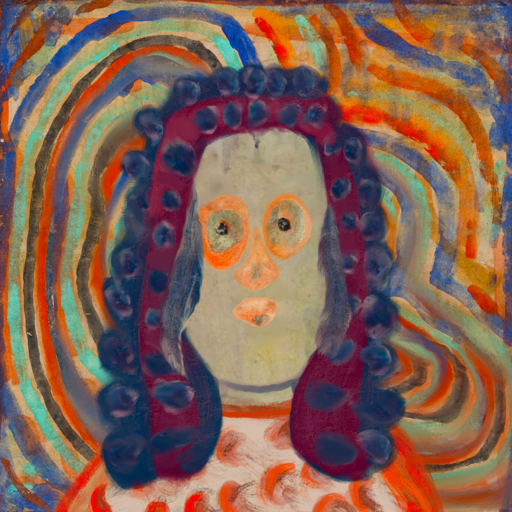
Background: Sisters, Head And Neck Front: Hill_Girl, Face Front: Childish, Bust: Rupkatha, Hair Front: Hill_Girl, Head Accessory: Blank, Second Necklace: Blank, Necklace: Blank, Baby: Blank